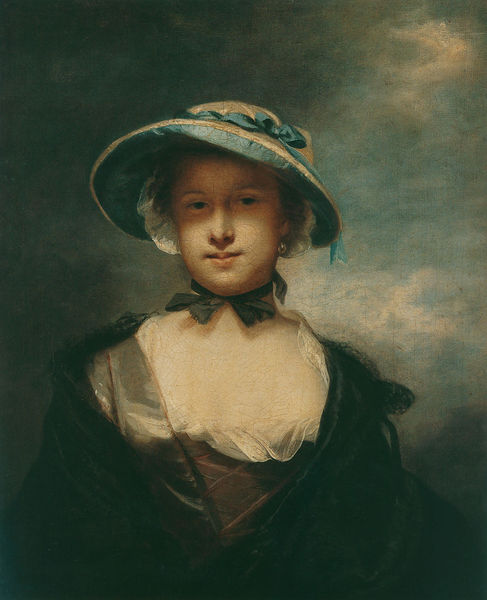
Titel: Catherine, Lady Chambers
Künstler: Sir Joshua Reynolds
Institution: Kenwood, The Iveagh Bequest
Schlagwörter: blau, gemälde, haut, himmel, schatten, umhang, weiß, wolken, gelb, grün, mädchen, busen, frau, grau, hut, kleid, nase, ohrring, pastell, schmuck, schwarz, türkis, blick, dame, schleife, jacke, augen, band, bluse, gesicht, spitze, portrait, porträt, öl, gewand, reich, brustbild, lippen, schön, liebe, weiblich, ernst, krempe, draußen, blickkontakt, mandel, bänder, dekolte, verschmitzt, firmament